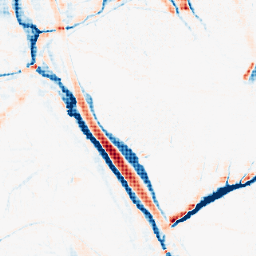
Category: morphological
Decomposition family: morphological_ellipse
Decomposition parameters: operation: average
width: 10
height: 20
Upsampling method: sinc_hamming
Upsampling parameters: scale: 4
kernel_size: 4
Upsampling scale: 4